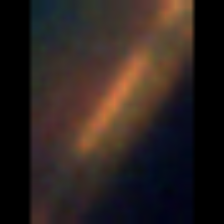
Taxon: Pennate
Group: Diatoms